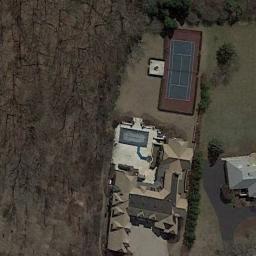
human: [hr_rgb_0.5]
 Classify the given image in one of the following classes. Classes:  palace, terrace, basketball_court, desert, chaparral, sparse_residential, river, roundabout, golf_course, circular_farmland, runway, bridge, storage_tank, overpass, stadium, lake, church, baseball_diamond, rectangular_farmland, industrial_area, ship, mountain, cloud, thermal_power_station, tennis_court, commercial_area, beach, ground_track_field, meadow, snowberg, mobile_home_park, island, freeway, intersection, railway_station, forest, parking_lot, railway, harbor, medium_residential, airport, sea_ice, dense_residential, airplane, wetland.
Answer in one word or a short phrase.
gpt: tennis_court